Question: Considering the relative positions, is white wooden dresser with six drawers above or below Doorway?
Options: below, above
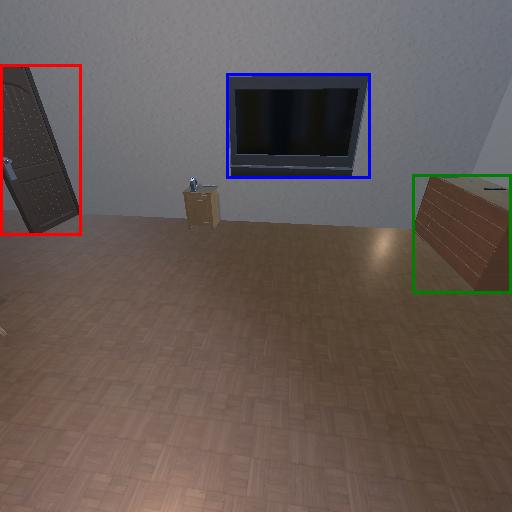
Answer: below